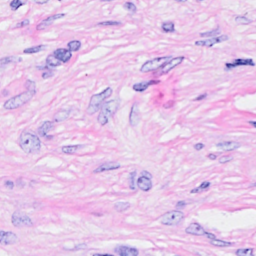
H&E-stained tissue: Breast